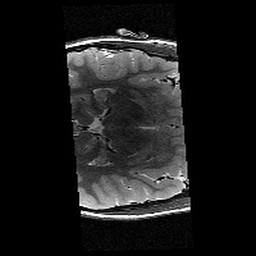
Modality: T2w
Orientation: axial
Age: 14
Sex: female
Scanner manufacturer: siemens
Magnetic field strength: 3 T
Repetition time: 9.23 s
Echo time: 0.067 s